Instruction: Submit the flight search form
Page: home
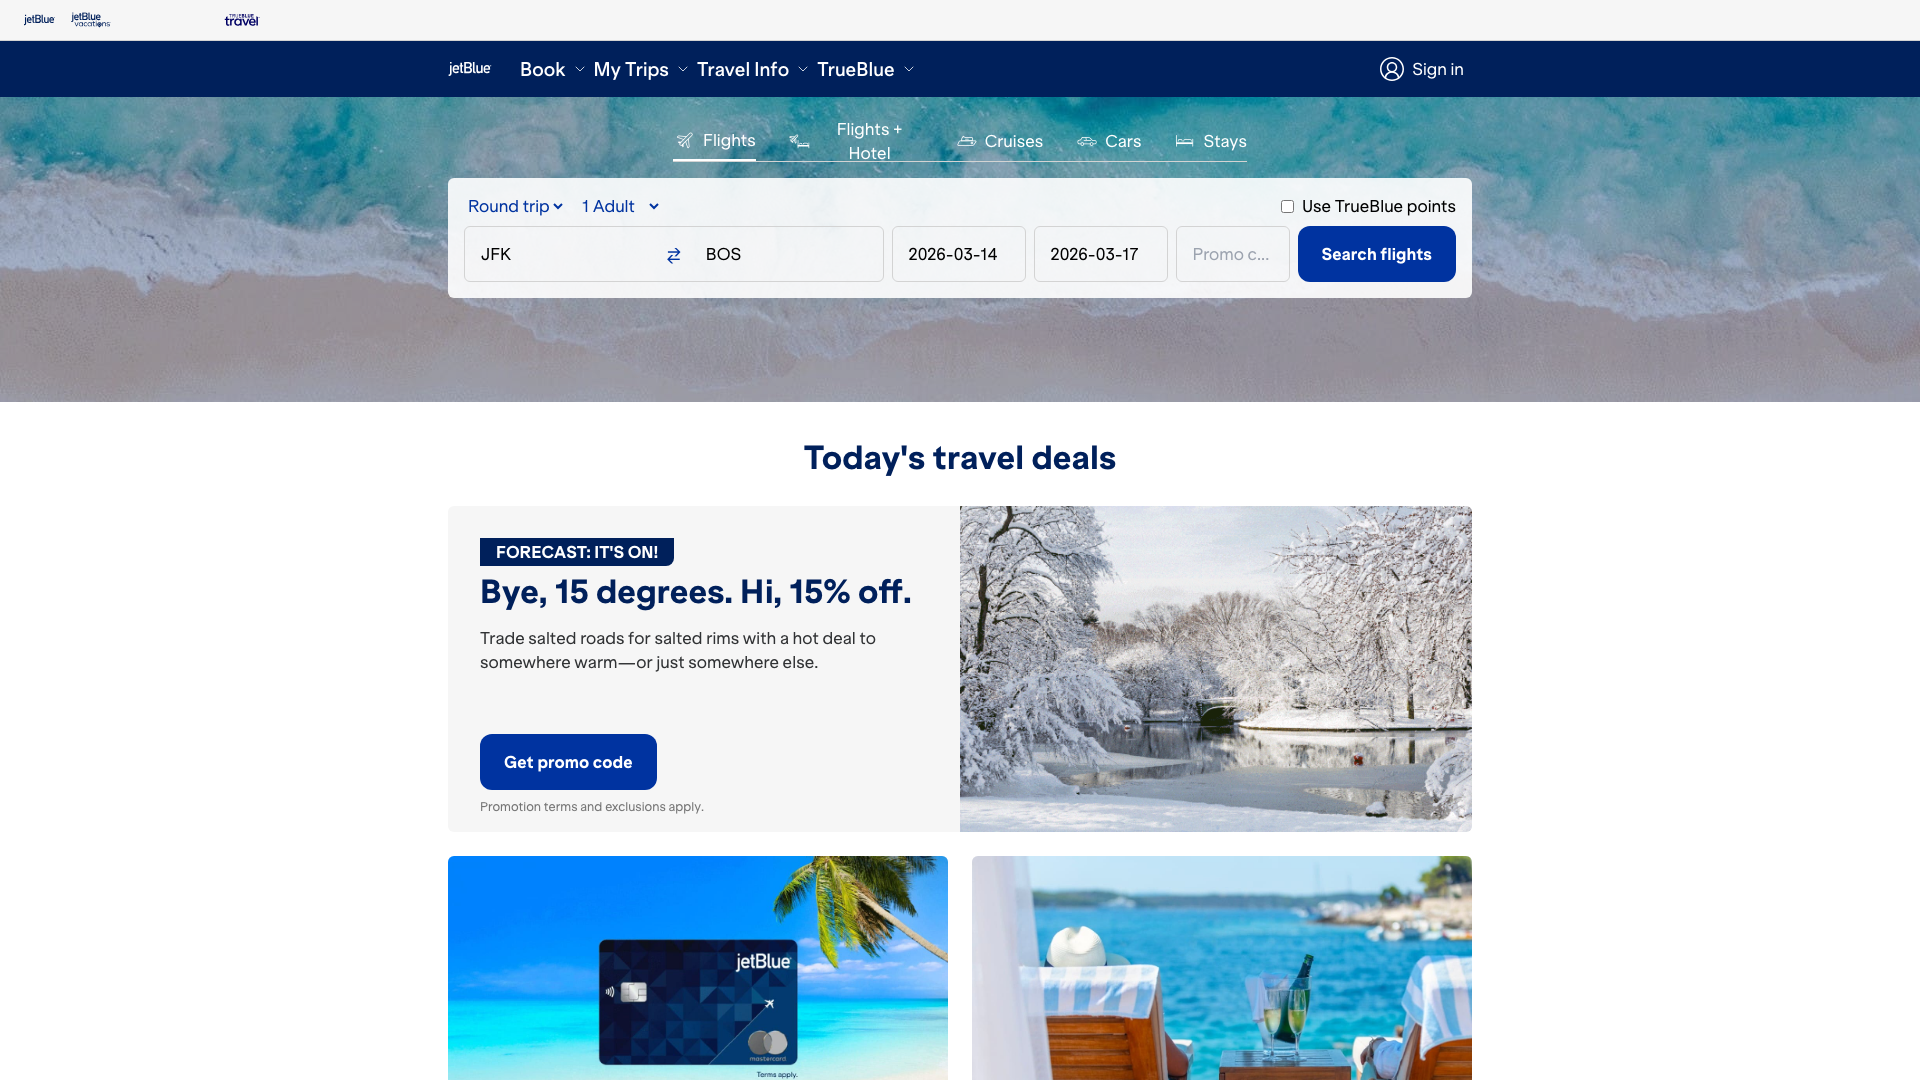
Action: click